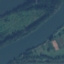
Land use / land cover class: River